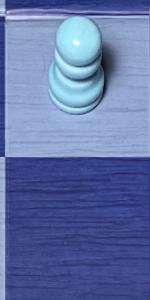
Label: Empty